Question: The built-in MacOS screen capture program (command-shift-4) has a nice feature where you can hit the spacebar and capture just a window, like this:

I would like to programmatically look at a directory of images (they are PNGs), determinate if they have the shadow, and automatically crop it. I need this to run on a Mac. I'd like to write this in Python. I am told that <URL> is the correct way to manage images in Python now, but I'm not sure how to read individual pixel and to crop images.
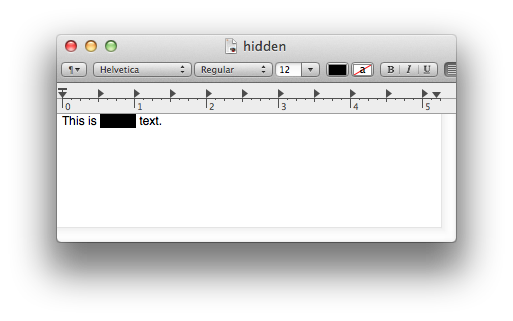
Answer: Here is code that uses Python Image Library and Python 2.7 to do the trick:
'''
#!/usr/bin/env
# Removes the shadow from MacOS-Generated screen shots.
import Image,os
if __name__=="__main__":
image = Image.open(os.sys.argv[1])
image = image.convert('RGBA')
(width,height) = image.size
def find_first_non_alpha_x():
for i in range(width):
if image.getpixel((i,height/2))[3]==255:
return i
raise RuntimeError("No non-alpha pixels on midline")
def find_last_non_alpha_x():
for i in range(width-1,0,-1):
if image.getpixel((i,height/2))[3]==255:
return i
raise RuntimeError("No non-alpha pixels on midline")
def find_first_non_alpha_y():
for i in range(height):
if image.getpixel((width/2,i))[3]==255:
return i
raise RuntimeError("No non-alpha pixels on midline")
def find_last_non_alpha_y():
for i in range(height-1,0,-1):
if image.getpixel((width/2,i))[3]==255:
return i
raise RuntimeError("No non-alpha pixels on midline")
x1 = find_first_non_alpha_x()
y1 = find_first_non_alpha_y()
x2 = find_last_non_alpha_x()
y2 = find_last_non_alpha_y()
y = image.crop((x1-1,y1-1,x2+1,y2+1))
y.save(os.sys.argv[1]+"-cropped.png")
'''